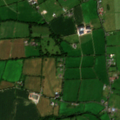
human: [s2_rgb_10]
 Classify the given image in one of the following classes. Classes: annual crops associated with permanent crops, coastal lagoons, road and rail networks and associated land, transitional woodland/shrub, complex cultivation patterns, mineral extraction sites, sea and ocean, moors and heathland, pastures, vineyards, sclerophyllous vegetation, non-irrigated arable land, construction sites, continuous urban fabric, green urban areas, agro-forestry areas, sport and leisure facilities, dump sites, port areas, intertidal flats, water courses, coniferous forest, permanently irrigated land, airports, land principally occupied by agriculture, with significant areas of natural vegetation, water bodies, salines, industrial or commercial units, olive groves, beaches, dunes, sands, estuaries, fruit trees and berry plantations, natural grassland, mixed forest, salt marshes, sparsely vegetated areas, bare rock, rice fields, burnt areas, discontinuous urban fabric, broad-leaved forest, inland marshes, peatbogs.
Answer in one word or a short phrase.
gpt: non-irrigated arable land, pastures